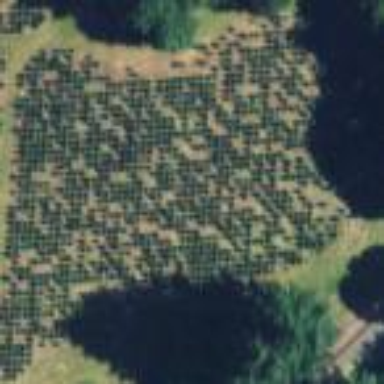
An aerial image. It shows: Plant nursery specializing in Christmas trees.